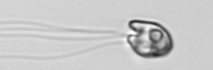
Label: flagellate_morphotype1